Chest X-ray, AP view. Patient: 43 years old, sex M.
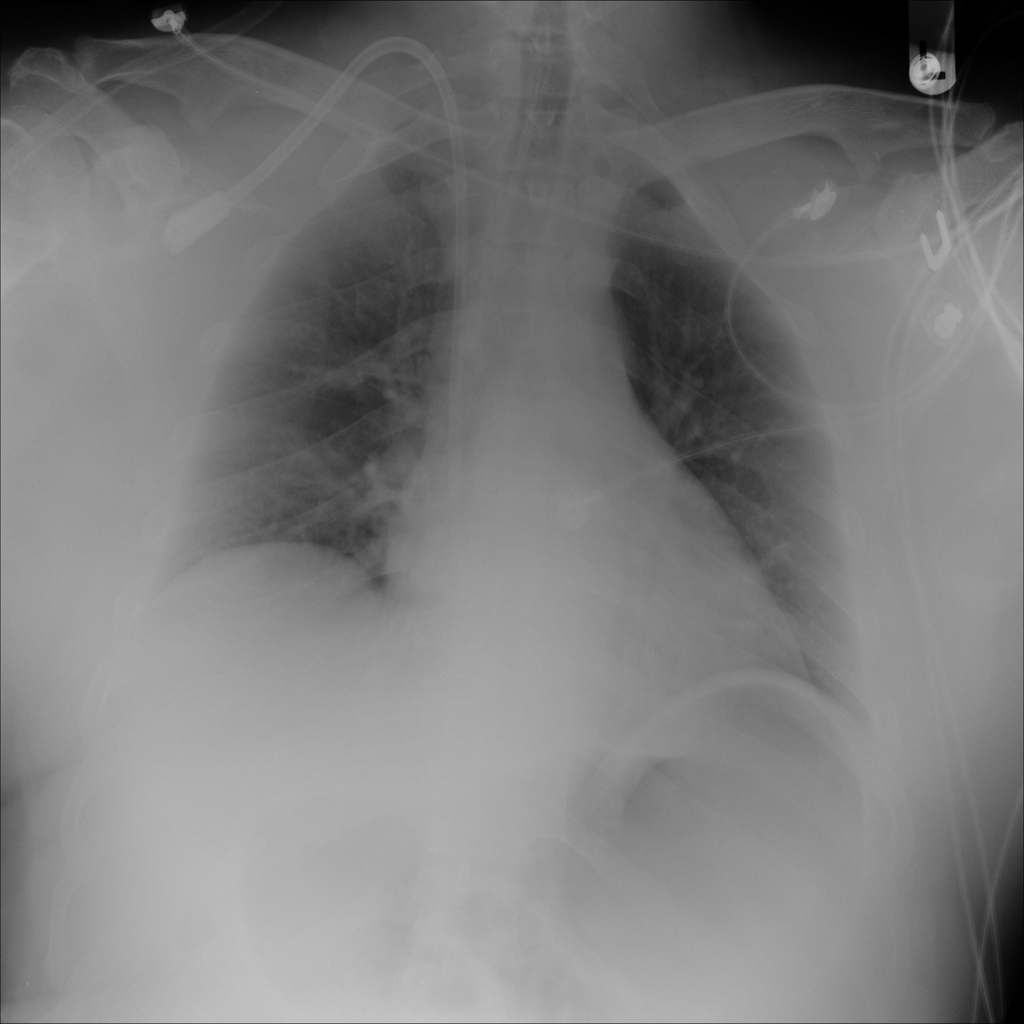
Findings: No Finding